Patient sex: M
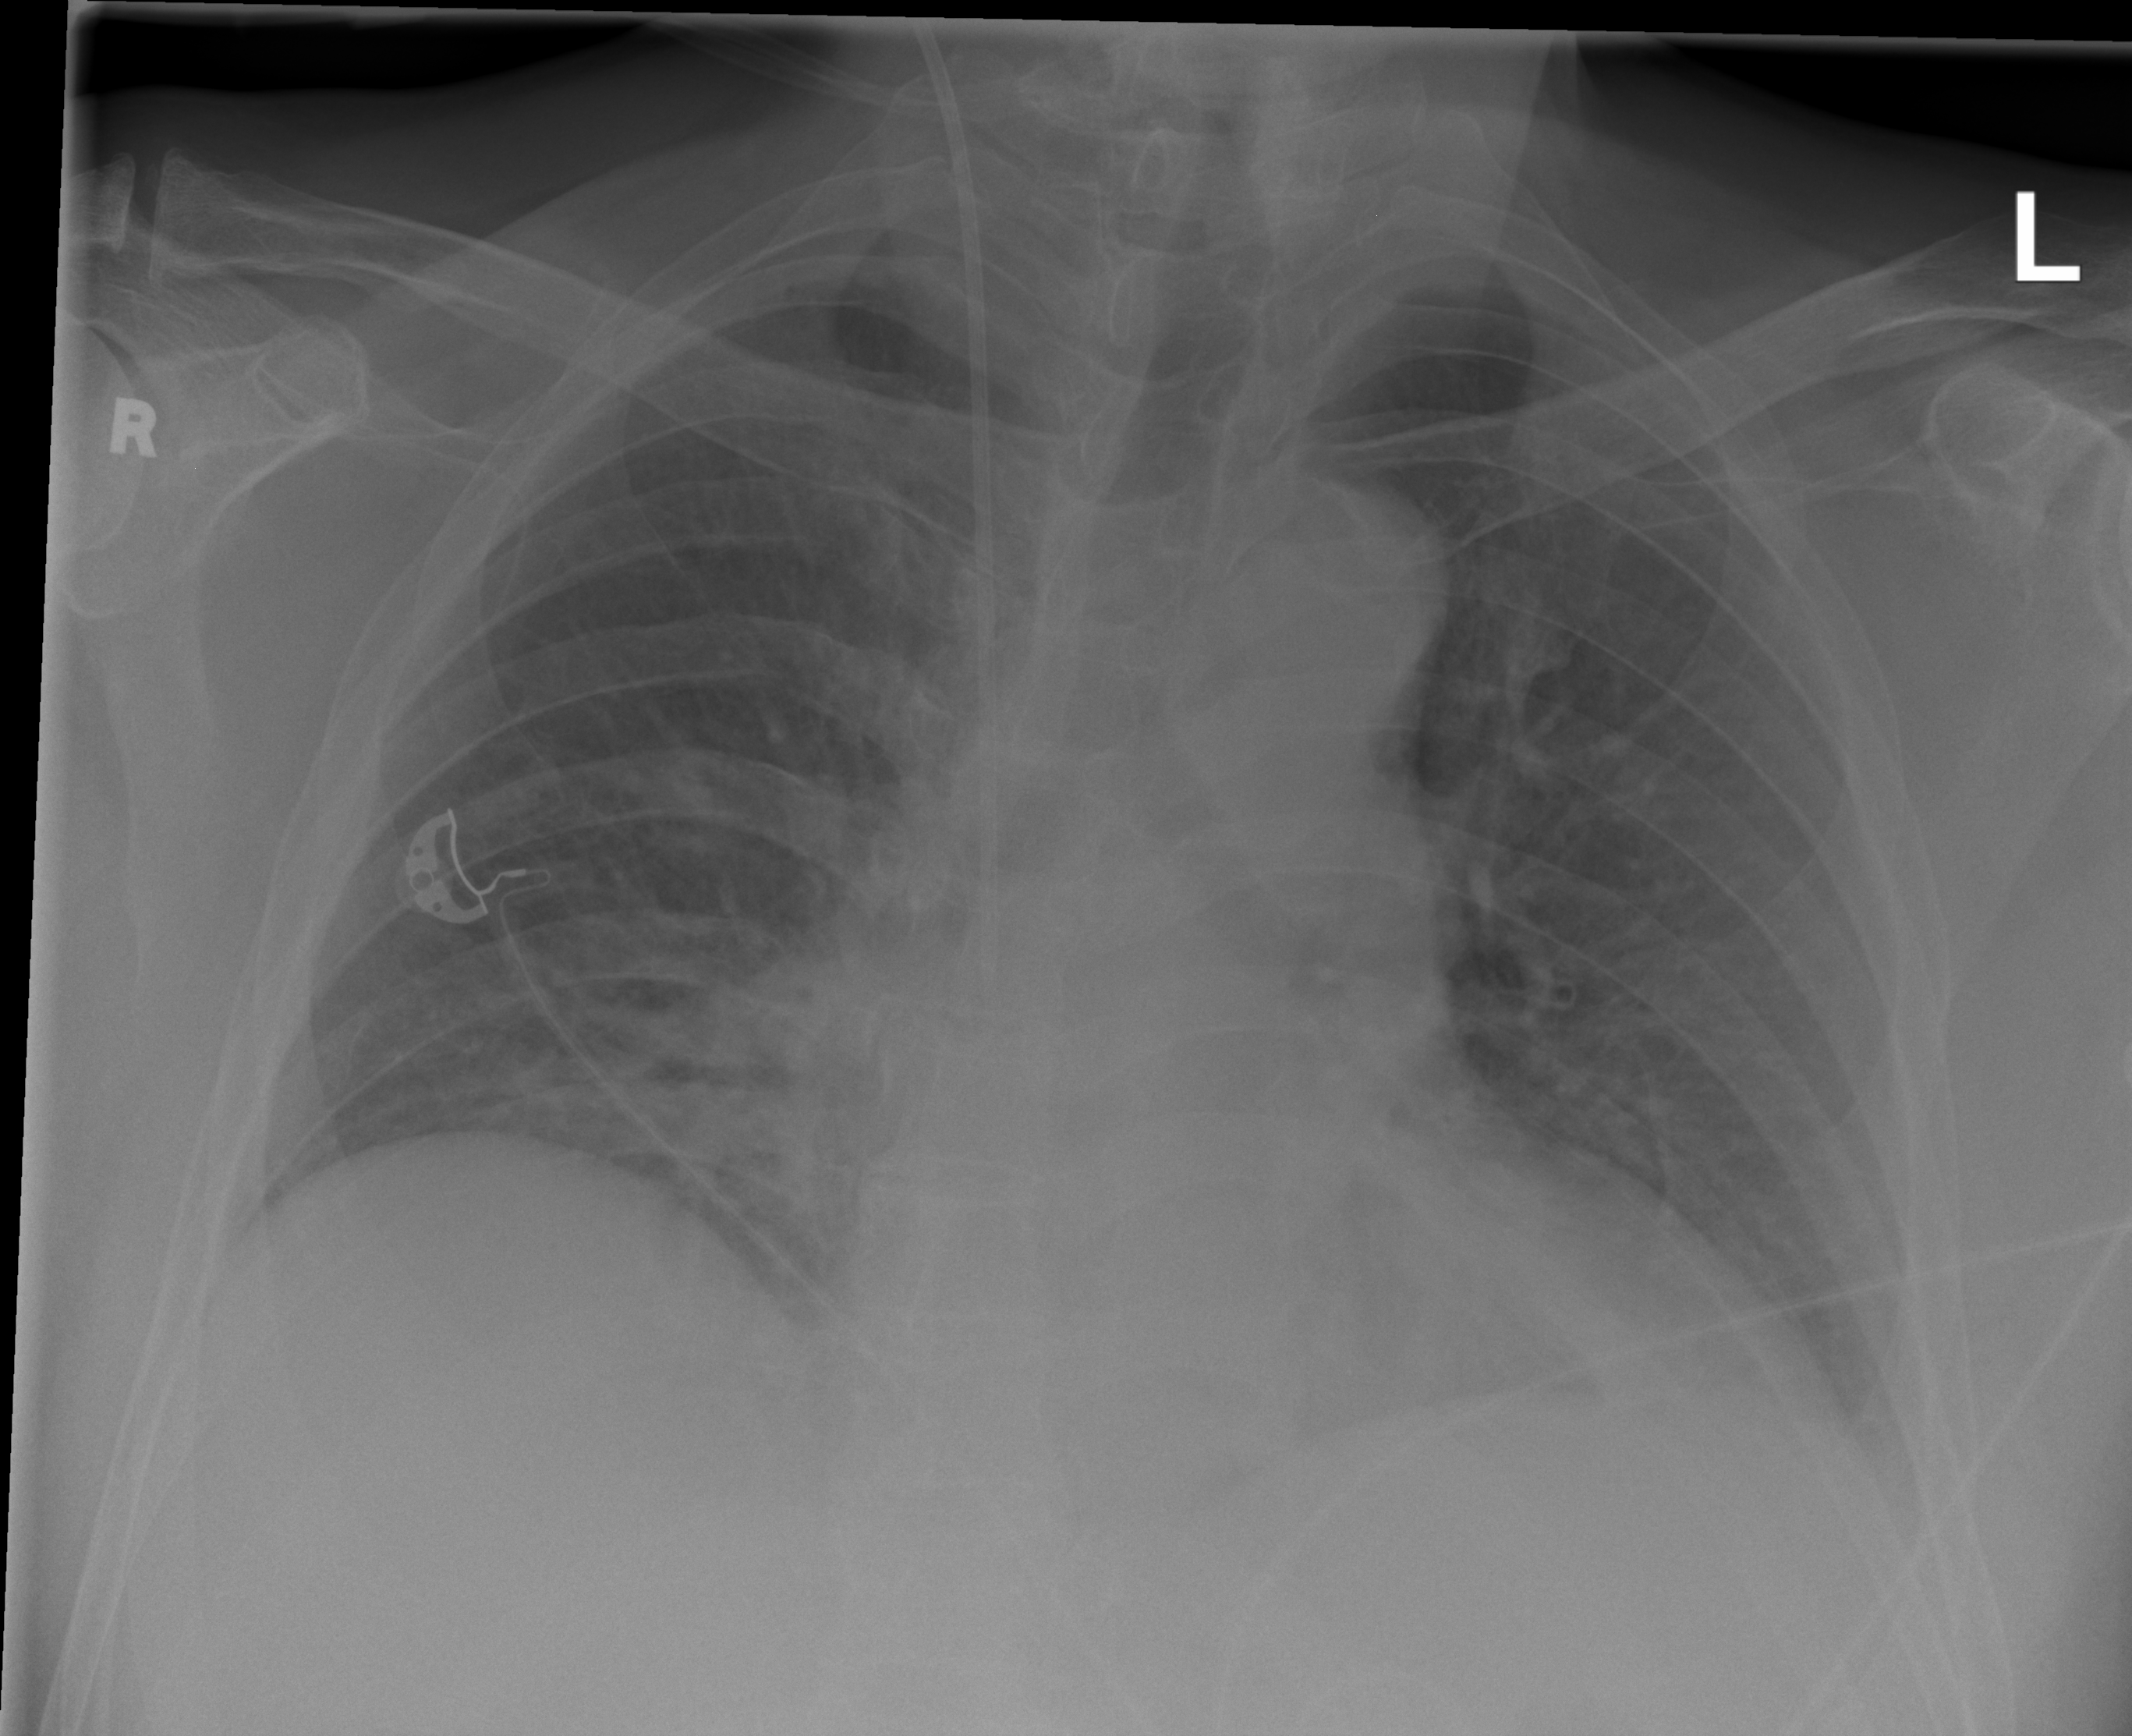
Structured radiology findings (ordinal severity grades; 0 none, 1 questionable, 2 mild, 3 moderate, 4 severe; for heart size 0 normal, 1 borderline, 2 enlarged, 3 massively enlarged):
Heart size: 1
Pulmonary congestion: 2
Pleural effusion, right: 1
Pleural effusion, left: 2
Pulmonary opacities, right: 2
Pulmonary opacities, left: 0
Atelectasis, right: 2
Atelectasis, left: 2